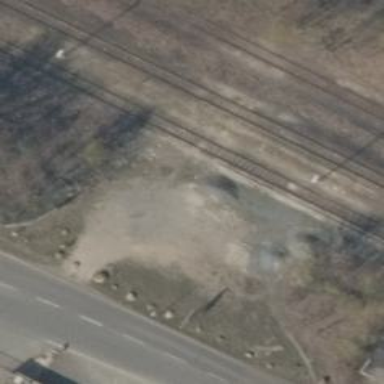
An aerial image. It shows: Abandoned railway.